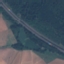
Land use / land cover: Highway